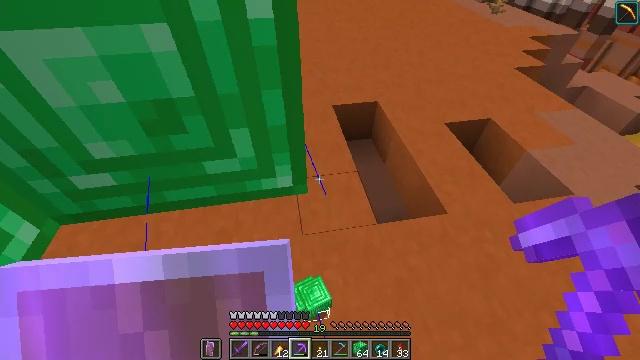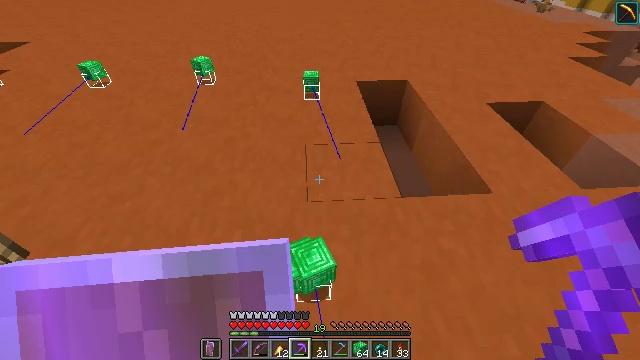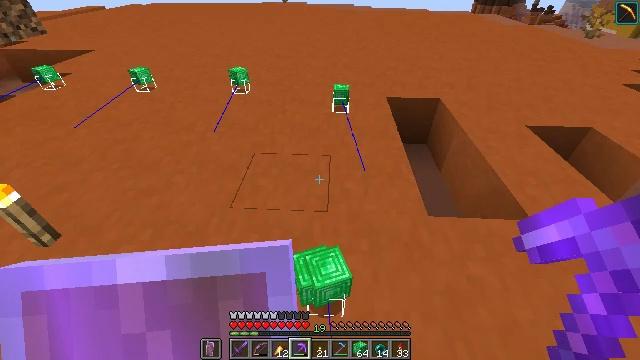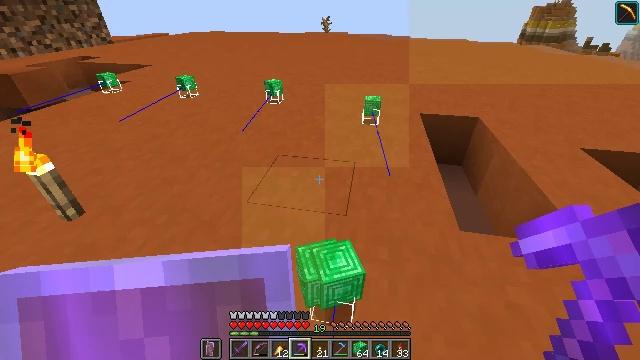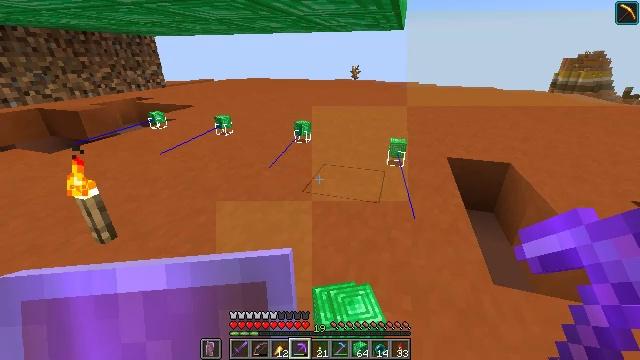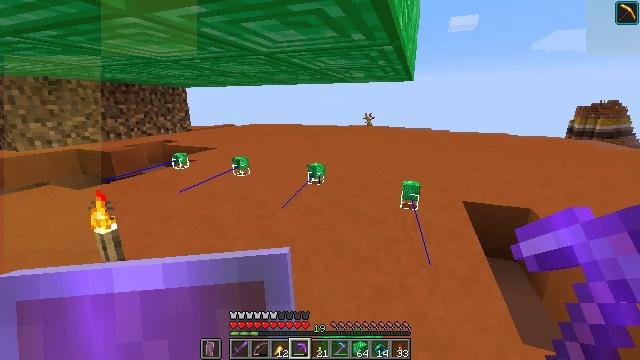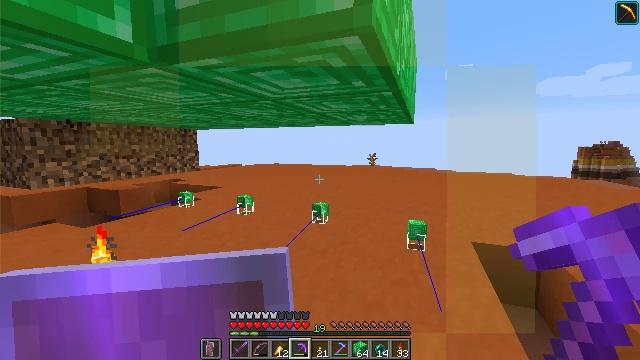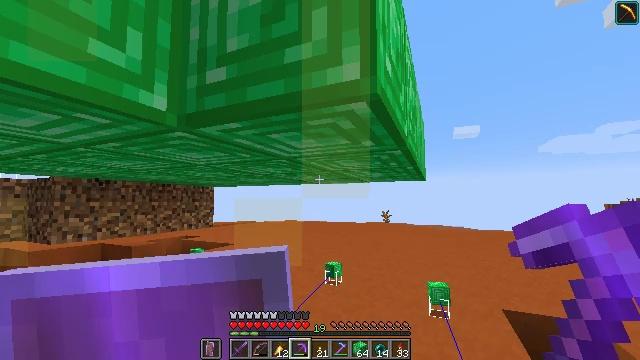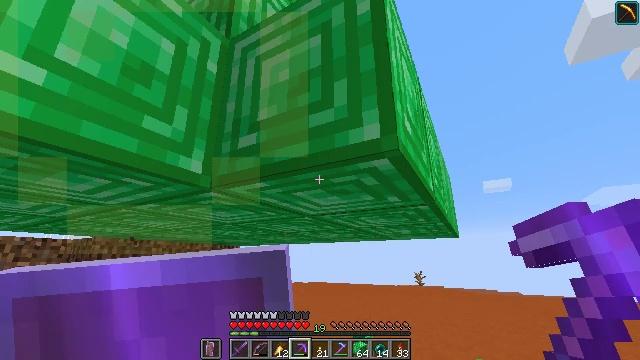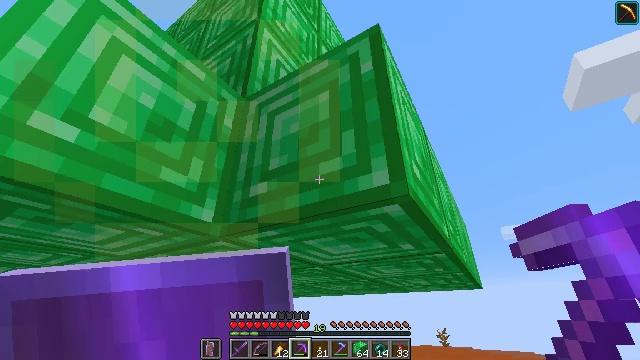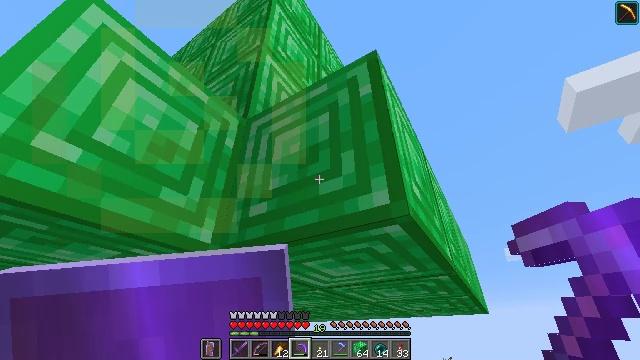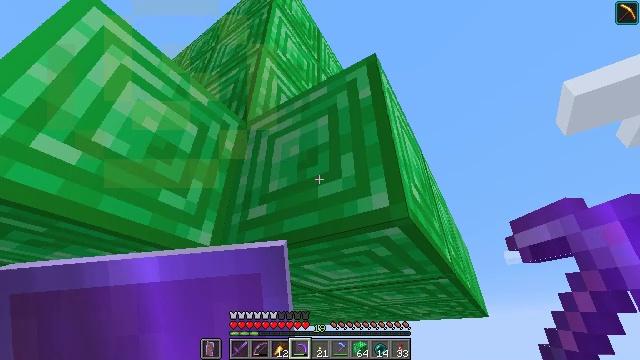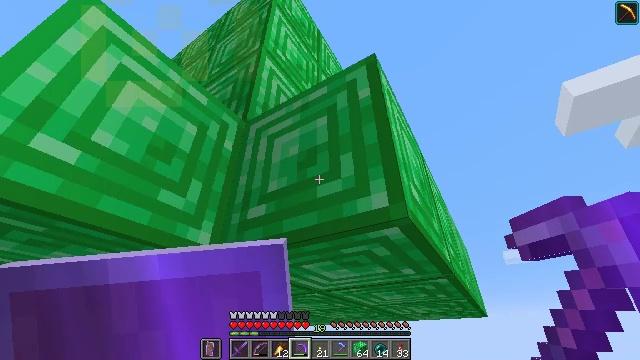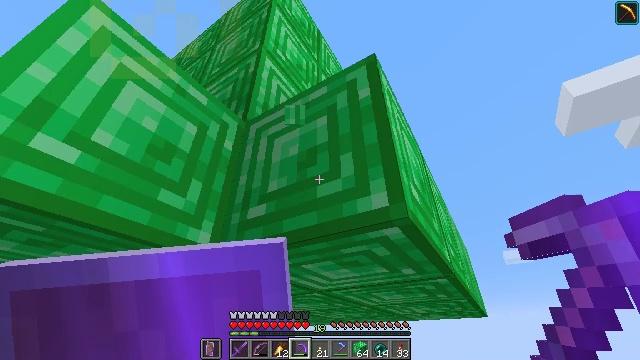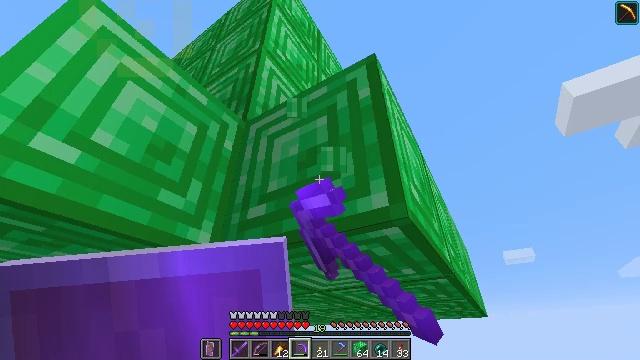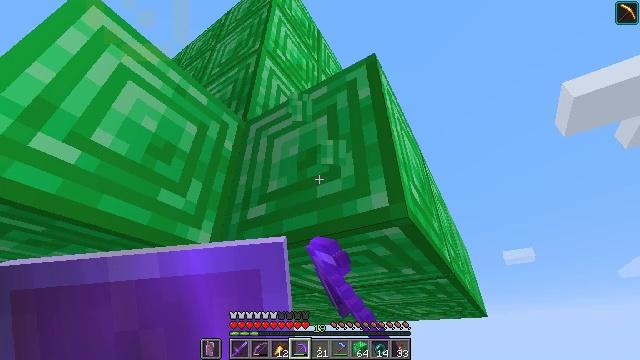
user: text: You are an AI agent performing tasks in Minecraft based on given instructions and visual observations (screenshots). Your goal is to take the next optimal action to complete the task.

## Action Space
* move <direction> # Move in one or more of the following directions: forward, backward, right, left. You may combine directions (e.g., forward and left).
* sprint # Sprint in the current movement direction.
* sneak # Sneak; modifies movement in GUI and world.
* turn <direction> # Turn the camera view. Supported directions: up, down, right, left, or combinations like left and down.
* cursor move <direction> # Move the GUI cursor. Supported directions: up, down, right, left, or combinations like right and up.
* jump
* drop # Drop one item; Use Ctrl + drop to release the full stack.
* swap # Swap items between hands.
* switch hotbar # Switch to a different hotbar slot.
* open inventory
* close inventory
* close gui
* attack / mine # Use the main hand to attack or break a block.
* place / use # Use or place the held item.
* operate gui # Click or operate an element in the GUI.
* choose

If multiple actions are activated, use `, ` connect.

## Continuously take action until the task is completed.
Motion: motion action
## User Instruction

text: Use a pickaxe to mine the emerald block.
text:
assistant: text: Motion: turn left and up
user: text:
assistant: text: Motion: turn left and up
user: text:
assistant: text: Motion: turn left and up
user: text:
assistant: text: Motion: turn left and up
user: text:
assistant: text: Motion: turn left and up
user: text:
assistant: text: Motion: turn left and up
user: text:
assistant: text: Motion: turn left and up
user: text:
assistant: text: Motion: turn left and up
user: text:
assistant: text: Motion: turn left and up
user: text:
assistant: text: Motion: turn up
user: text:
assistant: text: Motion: no_op
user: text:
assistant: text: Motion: no_op
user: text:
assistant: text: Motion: attack / mine
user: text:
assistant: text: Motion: attack / mine
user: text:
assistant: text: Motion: attack / mine
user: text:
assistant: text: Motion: turn right, attack / mine
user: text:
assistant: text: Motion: turn right and down, attack / mine
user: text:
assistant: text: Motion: turn right and down, attack / mine
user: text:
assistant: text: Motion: attack / mine
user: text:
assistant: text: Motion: attack / mine
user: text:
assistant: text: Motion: attack / mine
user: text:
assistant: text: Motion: attack / mine
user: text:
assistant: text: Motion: attack / mine
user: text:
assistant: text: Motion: move forward, attack / mine
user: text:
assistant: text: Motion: move forward, attack / mine
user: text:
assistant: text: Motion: move forward, attack / mine
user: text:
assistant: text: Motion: move forward, attack / mine
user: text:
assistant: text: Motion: move forward, turn right, attack / mine
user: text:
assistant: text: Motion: move forward, attack / mine
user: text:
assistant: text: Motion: attack / mine